Question: I'm building a small visualization using D3 and need to bind several different things to the same data element. I had a point where the only way I seemed to be able to get this to work however was by carrying out multiple calls to 'Data()' which I felt was probably inefficient.
As an example here's my join code:
'''
// Sort out the data joins
var joinedGroups = segments.selectAll(".menu").data(pie(data));
var joinedSegments = segments.selectAll(".menu-segment").data(pie(data));
var joinedIcons = segments.selectAll("circle").data(pie(data));
'''
Here's an image to help illustrate what I was building:

In my DOM you can see how these relate:
- '<g>'- '<path>'- '<circle>'
Here is an output from the DOM to illustrate:
'''
<g class="menu">
<path class="menu-segment" d="" style="fill: rgb(255, 0, 0);"></path>
<circle r="5" cx="29.999999999999996" cy="-51.96152422706632"></circle>
</g>
'''
I was then using the 'joinedGroups' to add new '<g>', '<path>' and '<circle>' elements. At that point I switched to using 'joinedSegments' to update my pie segments. This is the bit that I felt was wrong:
'''
// Update existing segments and icons
joinedSegments.attr("d", arc);
joinedIcons.attr("cx", function(d) { return calcMidPoint(d).x; })
.attr("cy", function(d) { return calcMidPoint(d).y; });
'''
After thinking about this I concluded that I should be able to now take my 'joinedGroups' and select all the '.menu-segment' instances, to get my all that '<path>' elements instead.
'''
joinedGroups.selectAll(".menu-segment").attr("d", arc);
'''
At this point I thought I cracked it, I was no longer using 'joinedSegments' so I took out the 'Data()' call at the top, and then it stopped working correctly, missing out a segment that should be there. So I'm left a little confused about the side-effects of calling 'Data()' - can anyone explain what's going on?
You can see an example <URL>' that I'm referring too, as the yellow segment will disappear.
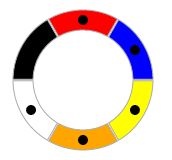
Answer: The underlying problem is that you have nested elements, and each of them ('g', 'path', and 'circle') needs to have the data bound to them because you're setting attributes based on the data.
You're binding the data to the 'g' elements explicitly (line 122), so that works fine. Everything works fine for the enter selection as well, as '.append()' has the side effect of "inheriting" the bound data to the appended elements. The problem is with the update selection. The '.selectAll()' (lines 143 and 144) you're using to select the nested elements and update their attributes does update the bound data, which you're relying on in the functions to set the attribute values.
There's two ways of solving this. The first is what you already have -- select those nested elements explicitly and update their data. This however requires additional code and relies on the ordering of the nested elements being the same as their parents, which is not guaranteed.
A better way is to simply replace '.selectAll()' in lines 143 and 144 with '.select()'. This is possible because you have only a single element of each type nested underneath the 'g', so the selection contains only a single element anyway. The main difference between '.selectAll()' and '.select()' in this case is that while '.selectAll()' does not update the data bound to the selected elements, '.select()' does. The effect is the same as with your current solution -- the data bound to the nested elements is updated correctly, except that you don't need any additional code and don't rely on an order of the selected elements.
Complete demo <URL>.